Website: home-depot
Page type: payment
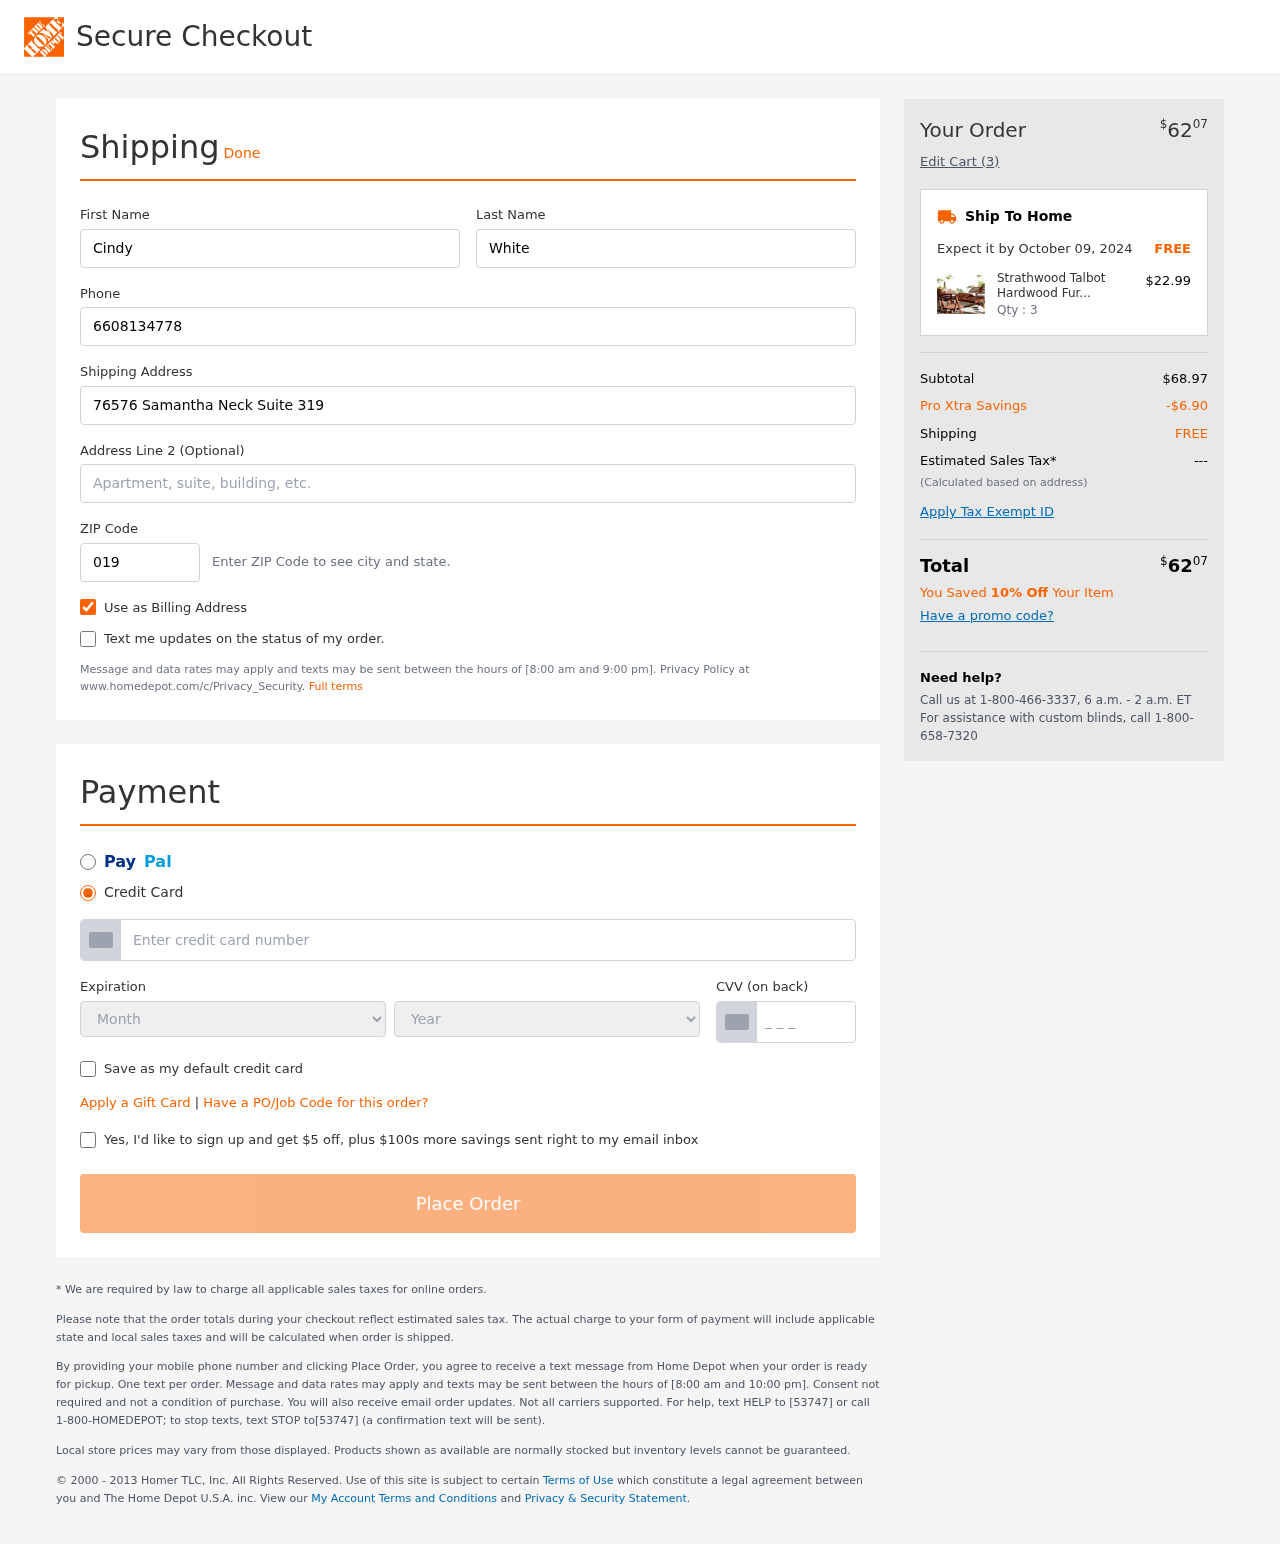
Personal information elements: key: PII_CARD_CVV
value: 471
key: PII_CARD_EXPIRY_MONTH
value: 01
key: PII_CARD_EXPIRY_YEAR
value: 27
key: PII_CARD_NUMBER
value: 4895 3263 8902 1998
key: PII_FIRSTNAME
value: Cindy
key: PII_LASTNAME
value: White
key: PII_PHONE
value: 6608134778
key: PII_POSTCODE
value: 01970
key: PII_STREET
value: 76576 Samantha Neck Suite 319
Product elements: key: PRODUCT1_NAME
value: Strathwood Talbot Hardwood Furniture Collection
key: PRODUCT1_PRICE
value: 22.99
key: PRODUCT1_QUANTITY
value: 3
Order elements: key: ORDER_TOTAL
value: $6207
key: ORDER_NUM_ITEMS
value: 3
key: ORDER_DELIVERY_DATE
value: October 09, 2024
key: ORDER_SUBTOTAL
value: $68.97
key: ORDER_DISCOUNT
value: -$6.90
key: ORDER_SHIPPING_COST
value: FREE